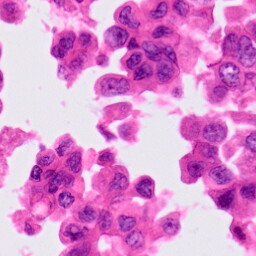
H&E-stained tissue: Lung